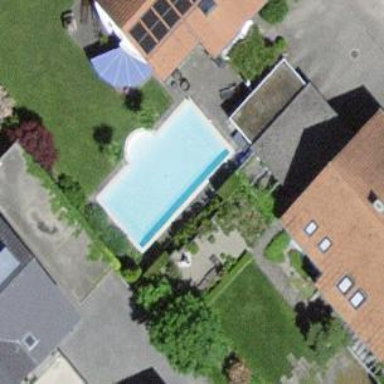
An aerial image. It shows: Swimming pool located in leisure land.